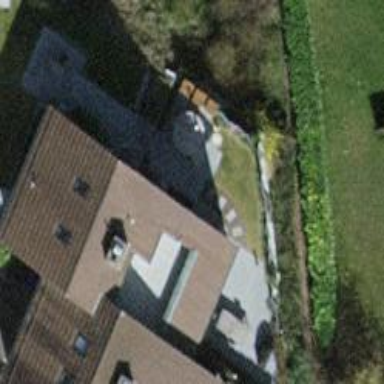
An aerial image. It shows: Building with tile roof.